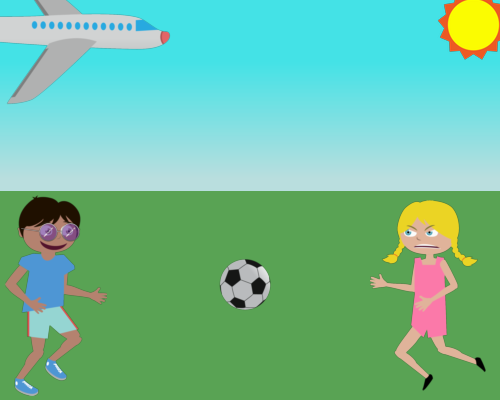
plane facing right in upper left corner rear tail off screen right corner small sun off top and edge in middle at horizon is soccer ball on left 1 4 inch from edge and at bottom running smiling boy facing right wearing glasses right edge angry girl facing left running on level with boy i 'll peek girl and boy are big so is plane ball is in the middle of the grass half way above the horizon line